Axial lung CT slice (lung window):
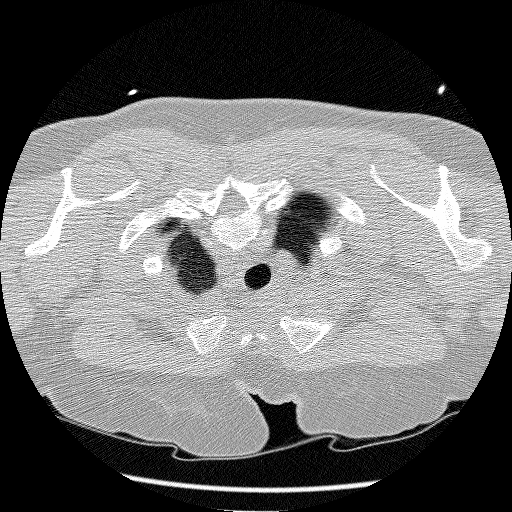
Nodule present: no